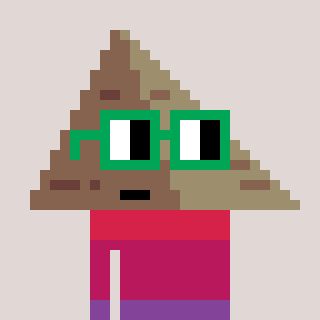
a pixel art character with square green glasses, a pyramid-shaped head and a gold-colored body on a warm background